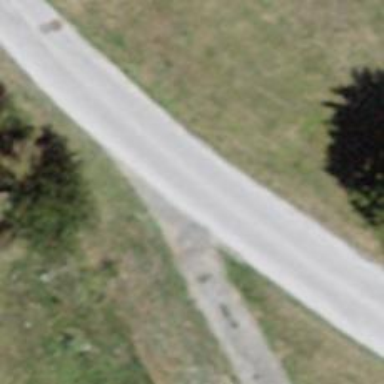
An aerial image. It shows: Unclassified road.